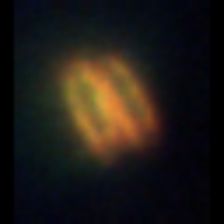
Taxon: Pennate
Group: Diatoms